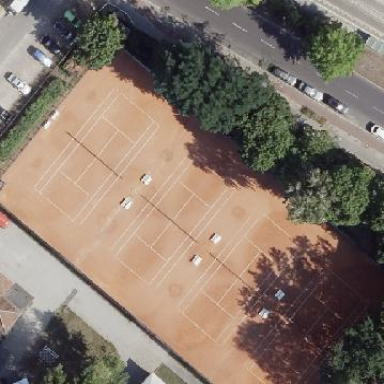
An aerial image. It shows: Clay tennis court in leisure land pitch.